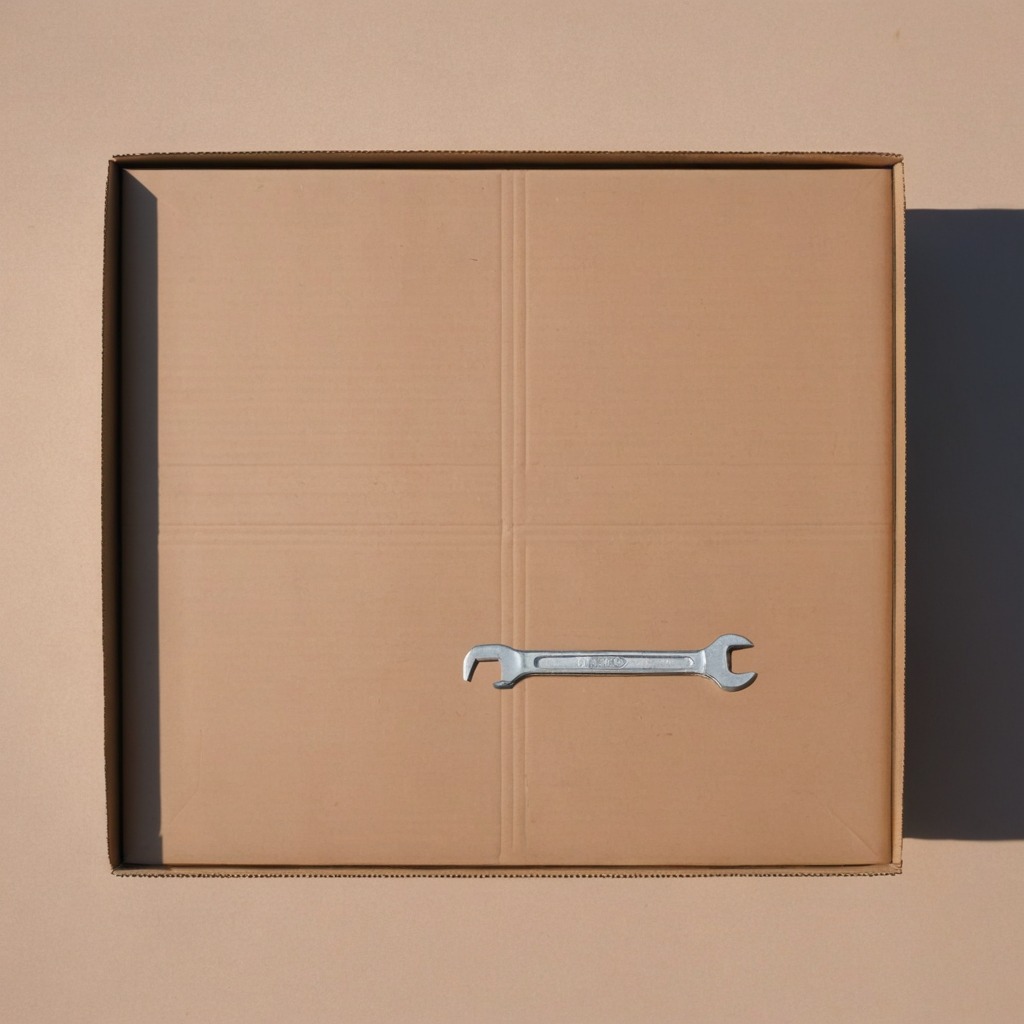
An wrench lies on the cardboard box surface in an outdoor workshop during daytime bright natural light soft shadows slightly creased but